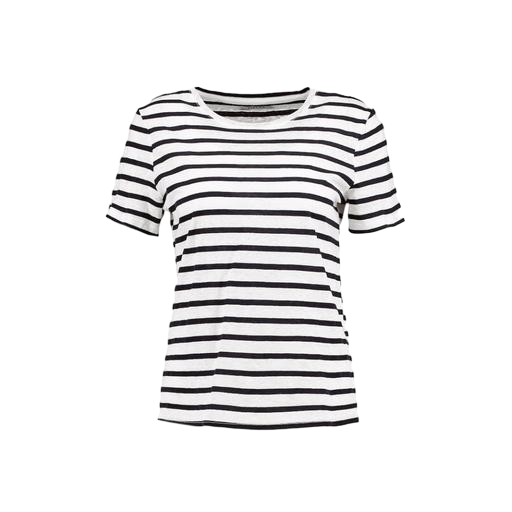
black women's striped t-shirt, striped t-shirt, black women's stripe t, white background